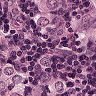
Metastatic tissue present: yes